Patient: sex F, age 77
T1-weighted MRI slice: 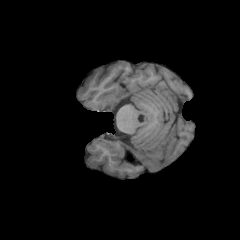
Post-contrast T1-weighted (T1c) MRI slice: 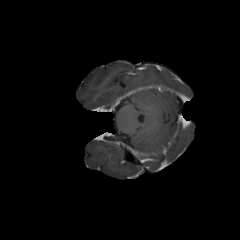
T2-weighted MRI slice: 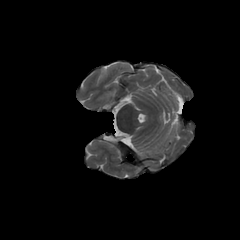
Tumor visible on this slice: no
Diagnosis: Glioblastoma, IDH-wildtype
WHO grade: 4